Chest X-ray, PA view. Patient: 23 years old, sex M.
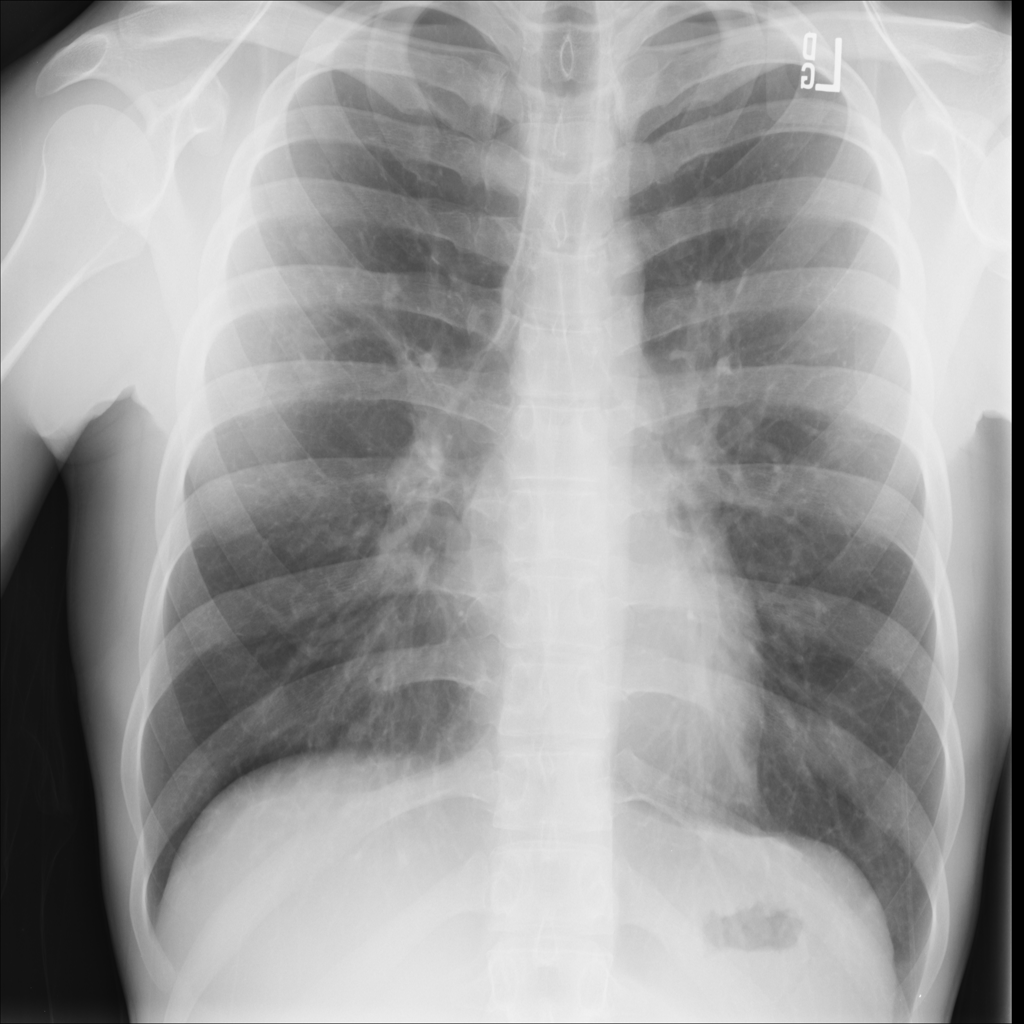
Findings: Nodule